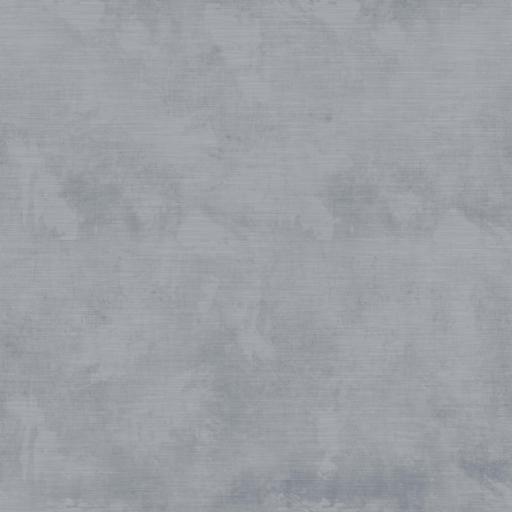
Tags: brushed bumpy metal scratches silver steel